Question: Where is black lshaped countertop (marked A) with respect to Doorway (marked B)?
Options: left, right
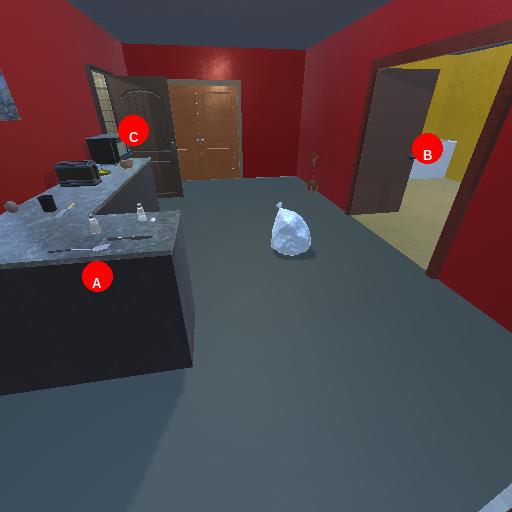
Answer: left